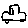
Label: car